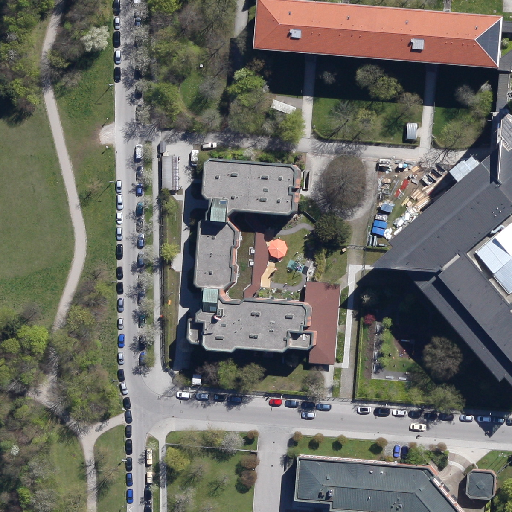
Referring expression: vehicle